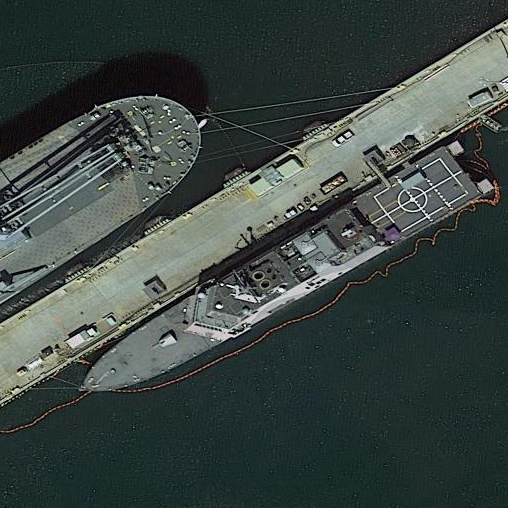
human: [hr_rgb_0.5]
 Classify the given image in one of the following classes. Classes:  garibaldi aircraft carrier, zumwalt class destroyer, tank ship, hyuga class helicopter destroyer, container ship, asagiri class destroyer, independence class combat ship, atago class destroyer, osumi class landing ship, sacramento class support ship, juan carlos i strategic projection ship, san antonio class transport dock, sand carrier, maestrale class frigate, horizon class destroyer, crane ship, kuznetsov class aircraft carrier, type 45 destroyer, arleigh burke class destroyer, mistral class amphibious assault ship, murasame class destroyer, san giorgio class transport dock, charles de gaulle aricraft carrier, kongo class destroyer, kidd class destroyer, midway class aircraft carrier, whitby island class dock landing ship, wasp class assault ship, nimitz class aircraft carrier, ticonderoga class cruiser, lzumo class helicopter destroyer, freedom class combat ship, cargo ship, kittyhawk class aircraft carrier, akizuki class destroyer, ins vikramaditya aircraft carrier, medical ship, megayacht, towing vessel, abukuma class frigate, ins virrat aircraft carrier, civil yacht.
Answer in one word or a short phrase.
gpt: Freedom class combat ship